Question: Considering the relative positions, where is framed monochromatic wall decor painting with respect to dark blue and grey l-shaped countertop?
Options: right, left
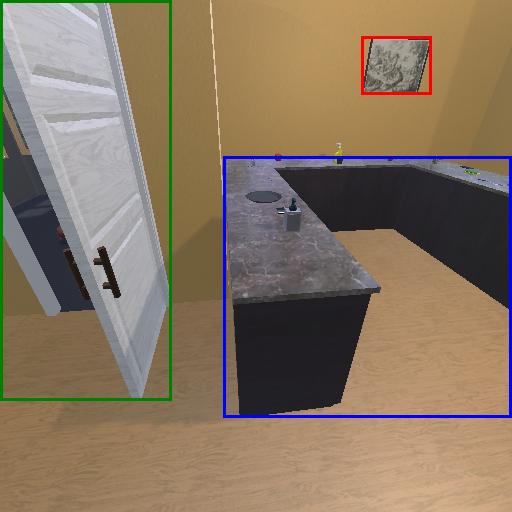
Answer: right